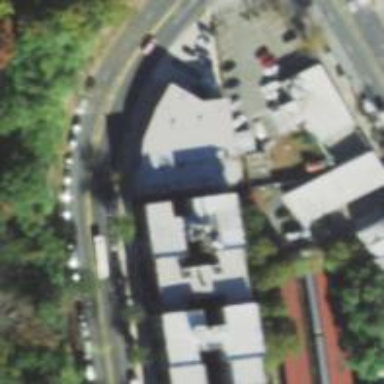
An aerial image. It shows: Healthcare clinic is depicted in the image.